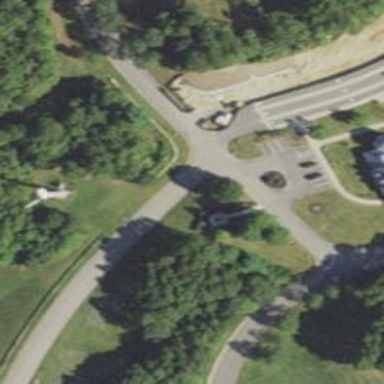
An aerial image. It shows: Historic memorial.